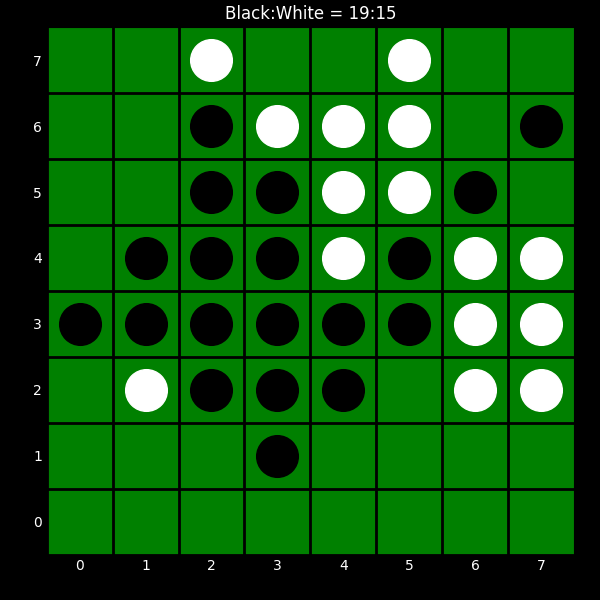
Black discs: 19
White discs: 15